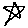
Label: star